【题型】填空题　【知识点】解析几何　【难度】medium
如图所示，$\odot O$ 是正六边形 $A_1A_2A_3A_4A_5A_6$ 的外接圆，若点 $P$ 是 $\odot O$ 上的动点，设 $\overrightarrow{A_1P} = \lambda \overrightarrow{A_1A_3} + \mu \overrightarrow{A_1A_6}$，则 $\lambda + \mu$ 的最大值是 \underline{\quad\quad\quad}。

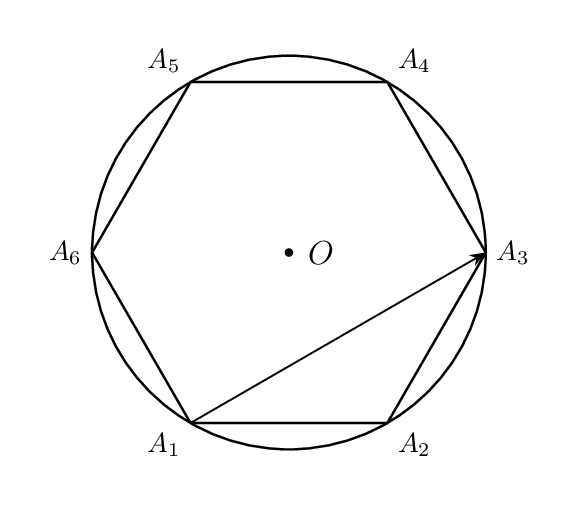
【解答】
\noindent 【答案】$\displaystyle \frac{2\sqrt{3}}{3} + 1$

\vspace{0.5em}
\noindent 【分析】建立平面直角坐标系，设 $P(x,y)$，写出相关向量得到方程组，解出 $\lambda,\mu$，则得到 $\lambda + \mu$ 的表达式，求出其最值即可。

\vspace{0.5em}
\noindent 【详解】如图，以直线 $A_6A_3$ 为 $x$ 轴，线段 $A_6A_3$ 的垂直平分线为 $y$ 轴，建立平面直角坐标系，不失一般性可假设正六边形边长为 2，

则 $A_1(-1,-\sqrt{3}),A_3(2,0),A_6(-2,0)$，设 $P(x,y)$，

则 $\overrightarrow{A_1A_3} = (3,\sqrt{3}),\overrightarrow{A_1P} = (x+1,y+\sqrt{3}),\ \overrightarrow{A_1A_6} = (-1,\sqrt{3})$，

因为 $\overrightarrow{A_1P} = \lambda \overrightarrow{A_1A_3} + \mu \overrightarrow{A_1A_6}$，即 $(x+1,y+\sqrt{3}) = \lambda(3,\sqrt{3}) + \mu(-1,\sqrt{3})$，

即 $(x+1,y+\sqrt{3}) = (3\lambda - \mu,\sqrt{3}\lambda + \sqrt{3}\mu)$，

则
\[
\begin{cases}
x + 1 = 3\lambda - \mu \\
y + \sqrt{3} = \sqrt{3}\lambda + \sqrt{3}\mu
\end{cases},
\]
解得
\[
\begin{cases}
\lambda = \dfrac{x}{4} + \dfrac{\sqrt{3}y}{12} + \dfrac{1}{2} \\
\mu = -\dfrac{x}{4} + \dfrac{\sqrt{3}y}{4} + \dfrac{1}{2}
\end{cases},
\]

则 $\lambda + \mu = \dfrac{\sqrt{3}}{3}y + 1$，因为 $-2 \leqslant y \leqslant 2$，则 $(\lambda + \mu)_{\max} = \dfrac{2\sqrt{3}}{3} + 1$。

故答案为：$\displaystyle \frac{2\sqrt{3}}{3} + 1$。

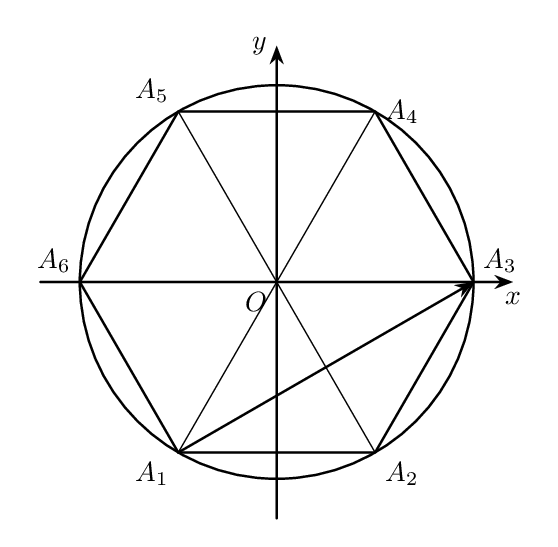